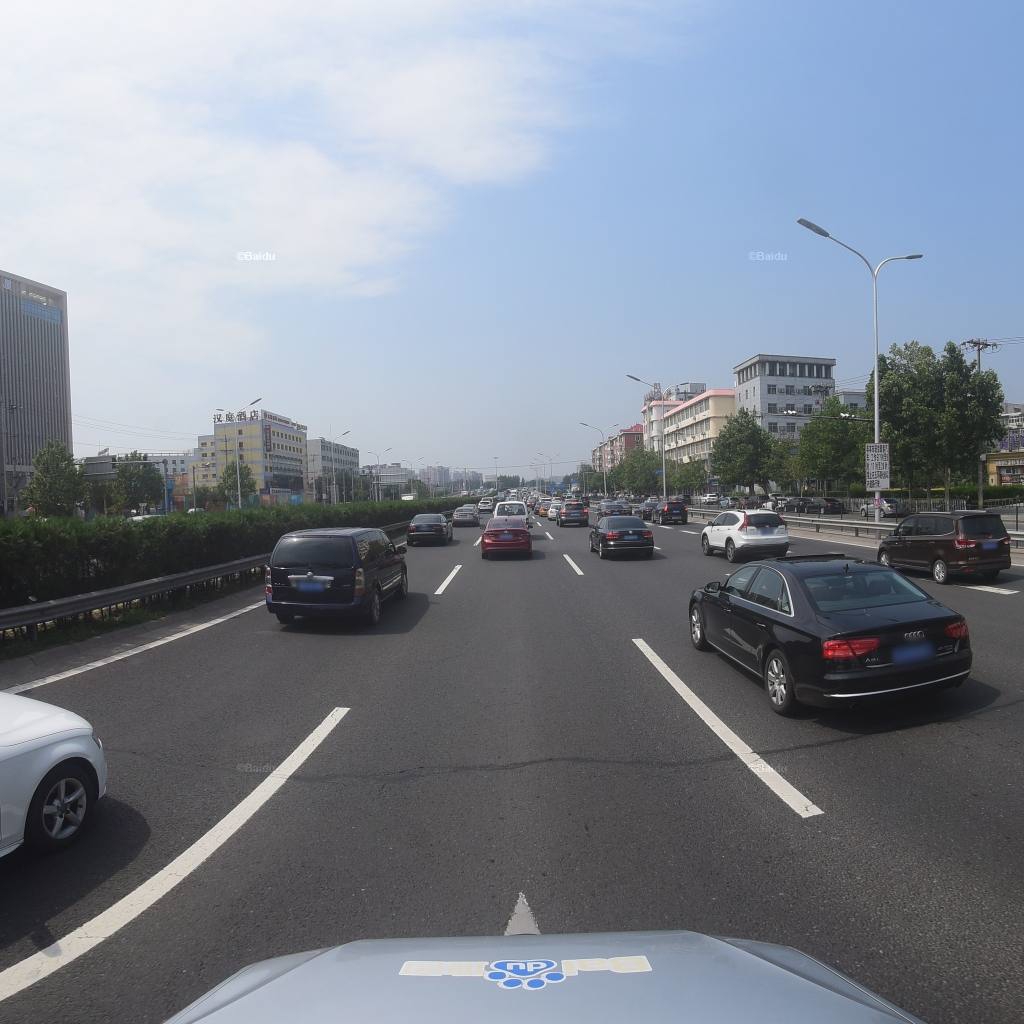
Region: Fengtai
Road damage annotations: transverse patch